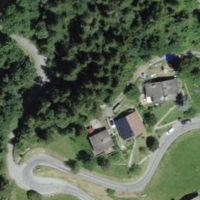
EUNIS habitat code: 24
Species observed at this site:
Lysimachia punctata
Erynnis tages